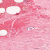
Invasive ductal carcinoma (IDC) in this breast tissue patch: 0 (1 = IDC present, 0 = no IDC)